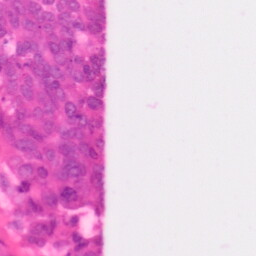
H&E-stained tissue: Colon